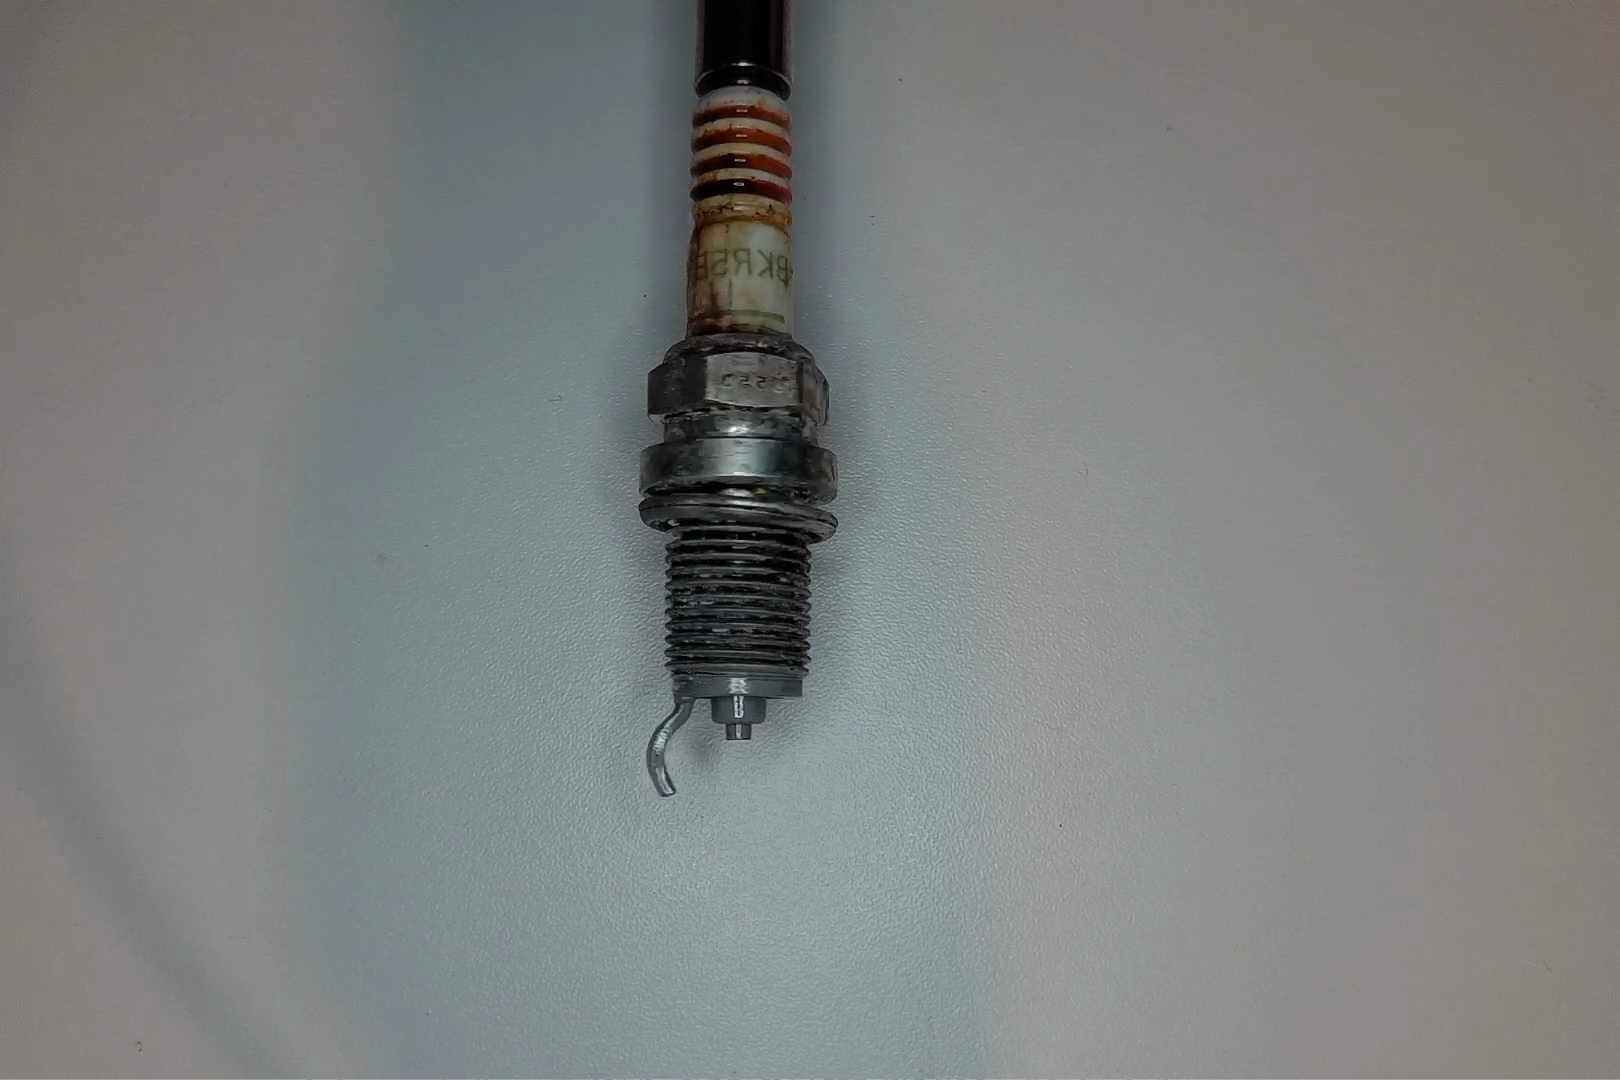
Label: anomaly